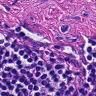
Metastatic tissue present: yes